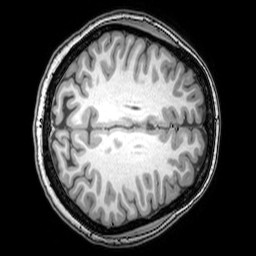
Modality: T1w
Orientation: axial
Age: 25
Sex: female
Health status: healthy
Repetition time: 0.081 s
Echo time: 0.037 s